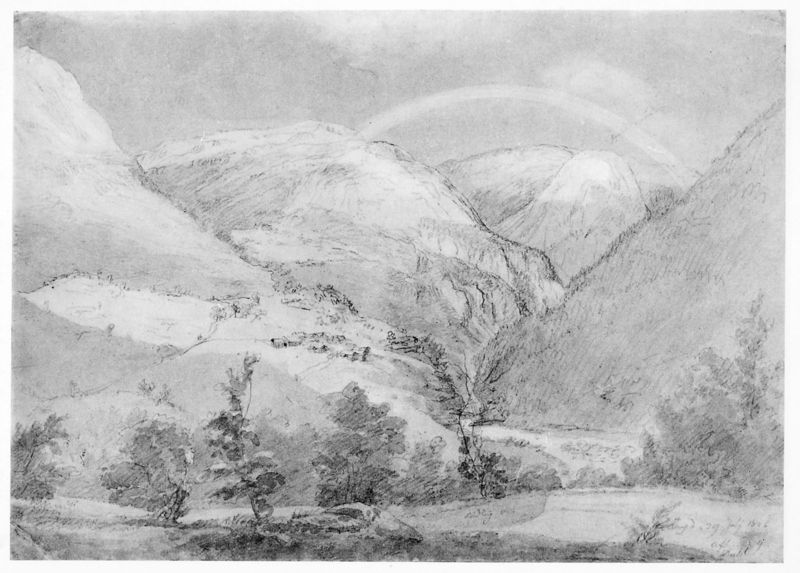
Titel: Fra Stalheim.
Künstler: Johan Christian Dahl
Institution: Oslo, Nasjonalgalleriet
Schlagwörter: himmel, schatten, wolken, bäume, landschaft, licht, skizze, zeichnung, weg, wiese, feld, hügel, weide, wiesen, tal, backen, berge, fels, gebirge, gipfel, hang, dorf, alm, wetter, stimmung, täler, schluchten, schwarzweiß, bleistift, bachlauf, hänge, regenbogen, landshcaft, esträucher, erwege